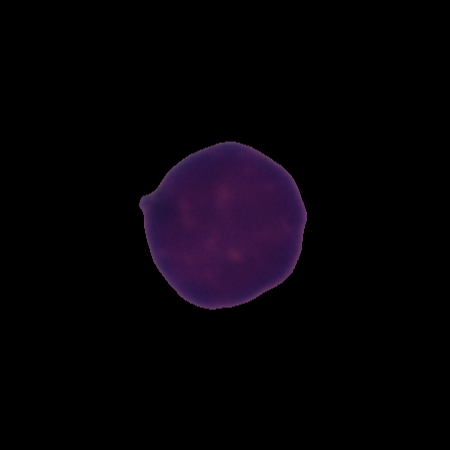
Label: healthy